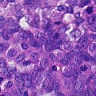
Metastatic tissue present: yes